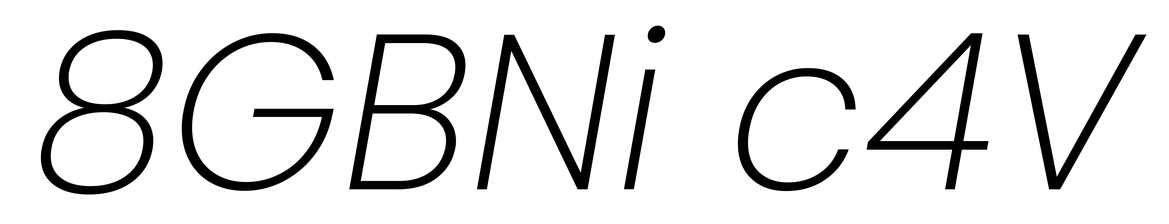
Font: Poppins-ExtraLightItalic